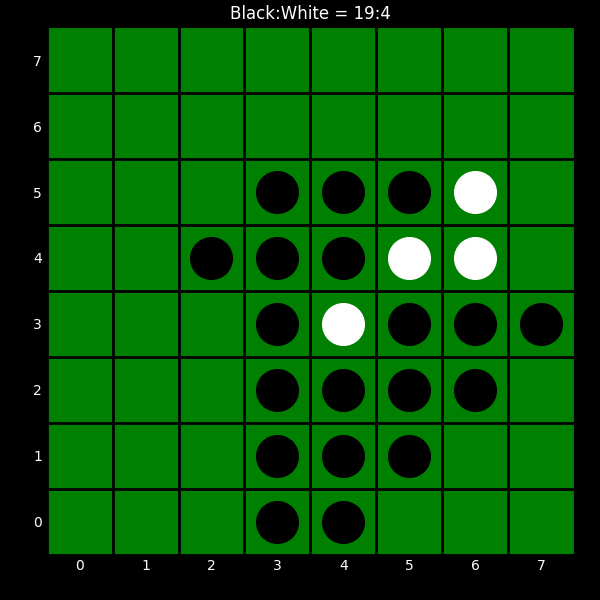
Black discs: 19
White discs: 4